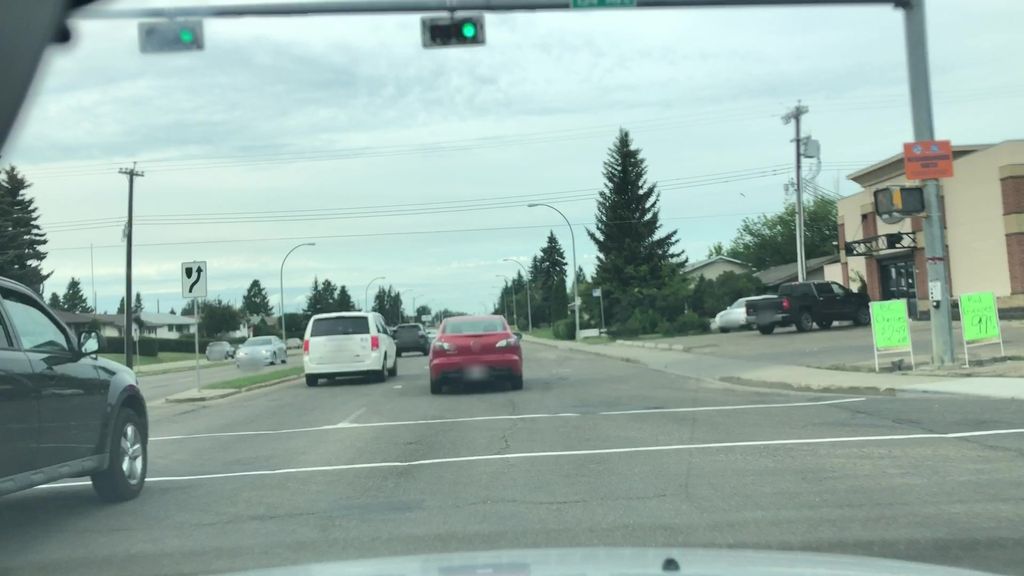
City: edmonton